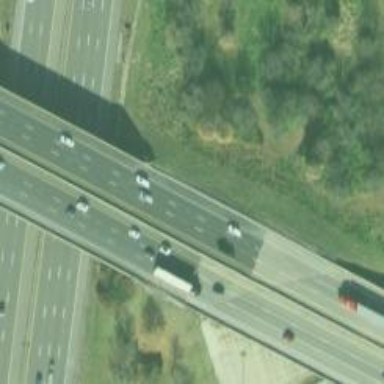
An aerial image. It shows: Motorway.